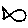
Label: fish